Question: I'm creating a web part page in SP 2010 with one column only , but it's covering my left navigation. How to make it appear only in body area of the page ?

Also, Is it possible to create "web part" library where by clicking of "new document" button it allows to create web part page.
Updates: Second part is done if we create document library with "Web part" content type.
Rishi
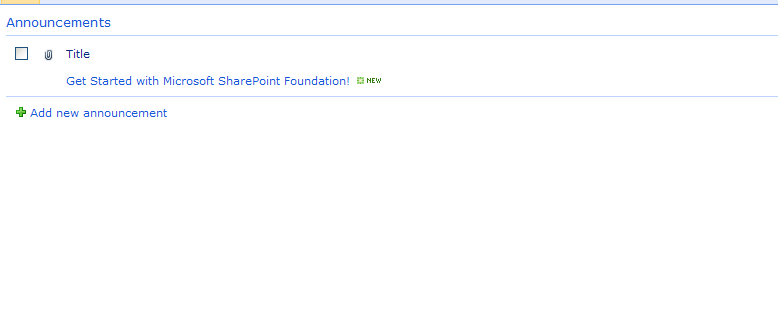
Answer: It sounds like your problem might be that the page layout for the web part page is not overriding the display of the left navigation. This was the case in 2007 and seems like it might be the case in 2010 page layouts as well.
If this is the problem, what you need to do is to edit the page layout (or just the one web part page) to remove the following lines:
'''
<asp:Content ContentPlaceHolderId="PlaceHolderLeftNavBar" runat="server"></asp:Content>
'''
and
'''
<asp:Content ContentPlaceHolderId="PlaceHolderNavSpacer" runat="server"></asp:Content>
'''
These are set by the master page to contain the left navigation, but if your page layout overrides them then they will not display.
Here is a <URL> on this from 2007.